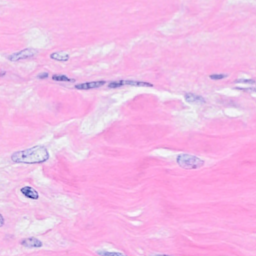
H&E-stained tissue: Breast